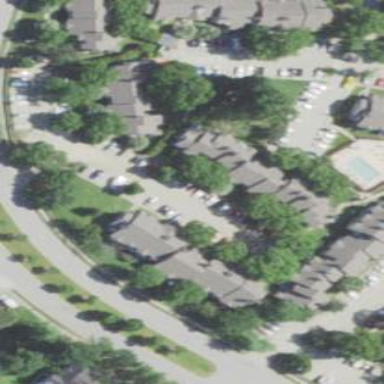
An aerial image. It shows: Residential building.